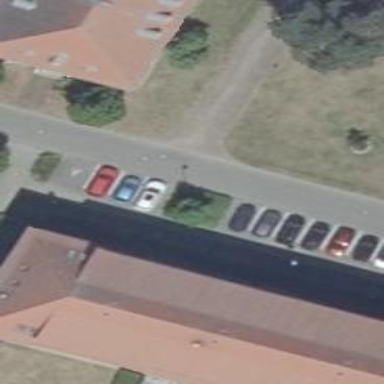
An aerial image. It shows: Service road with diagonal parking on the left.